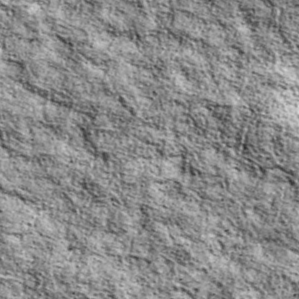
Label: non_frost